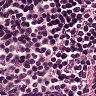
Metastatic tissue present: no